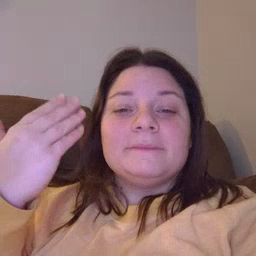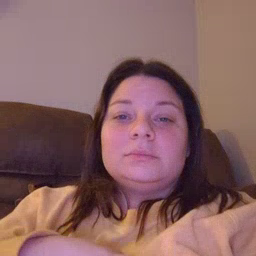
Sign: before